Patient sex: M
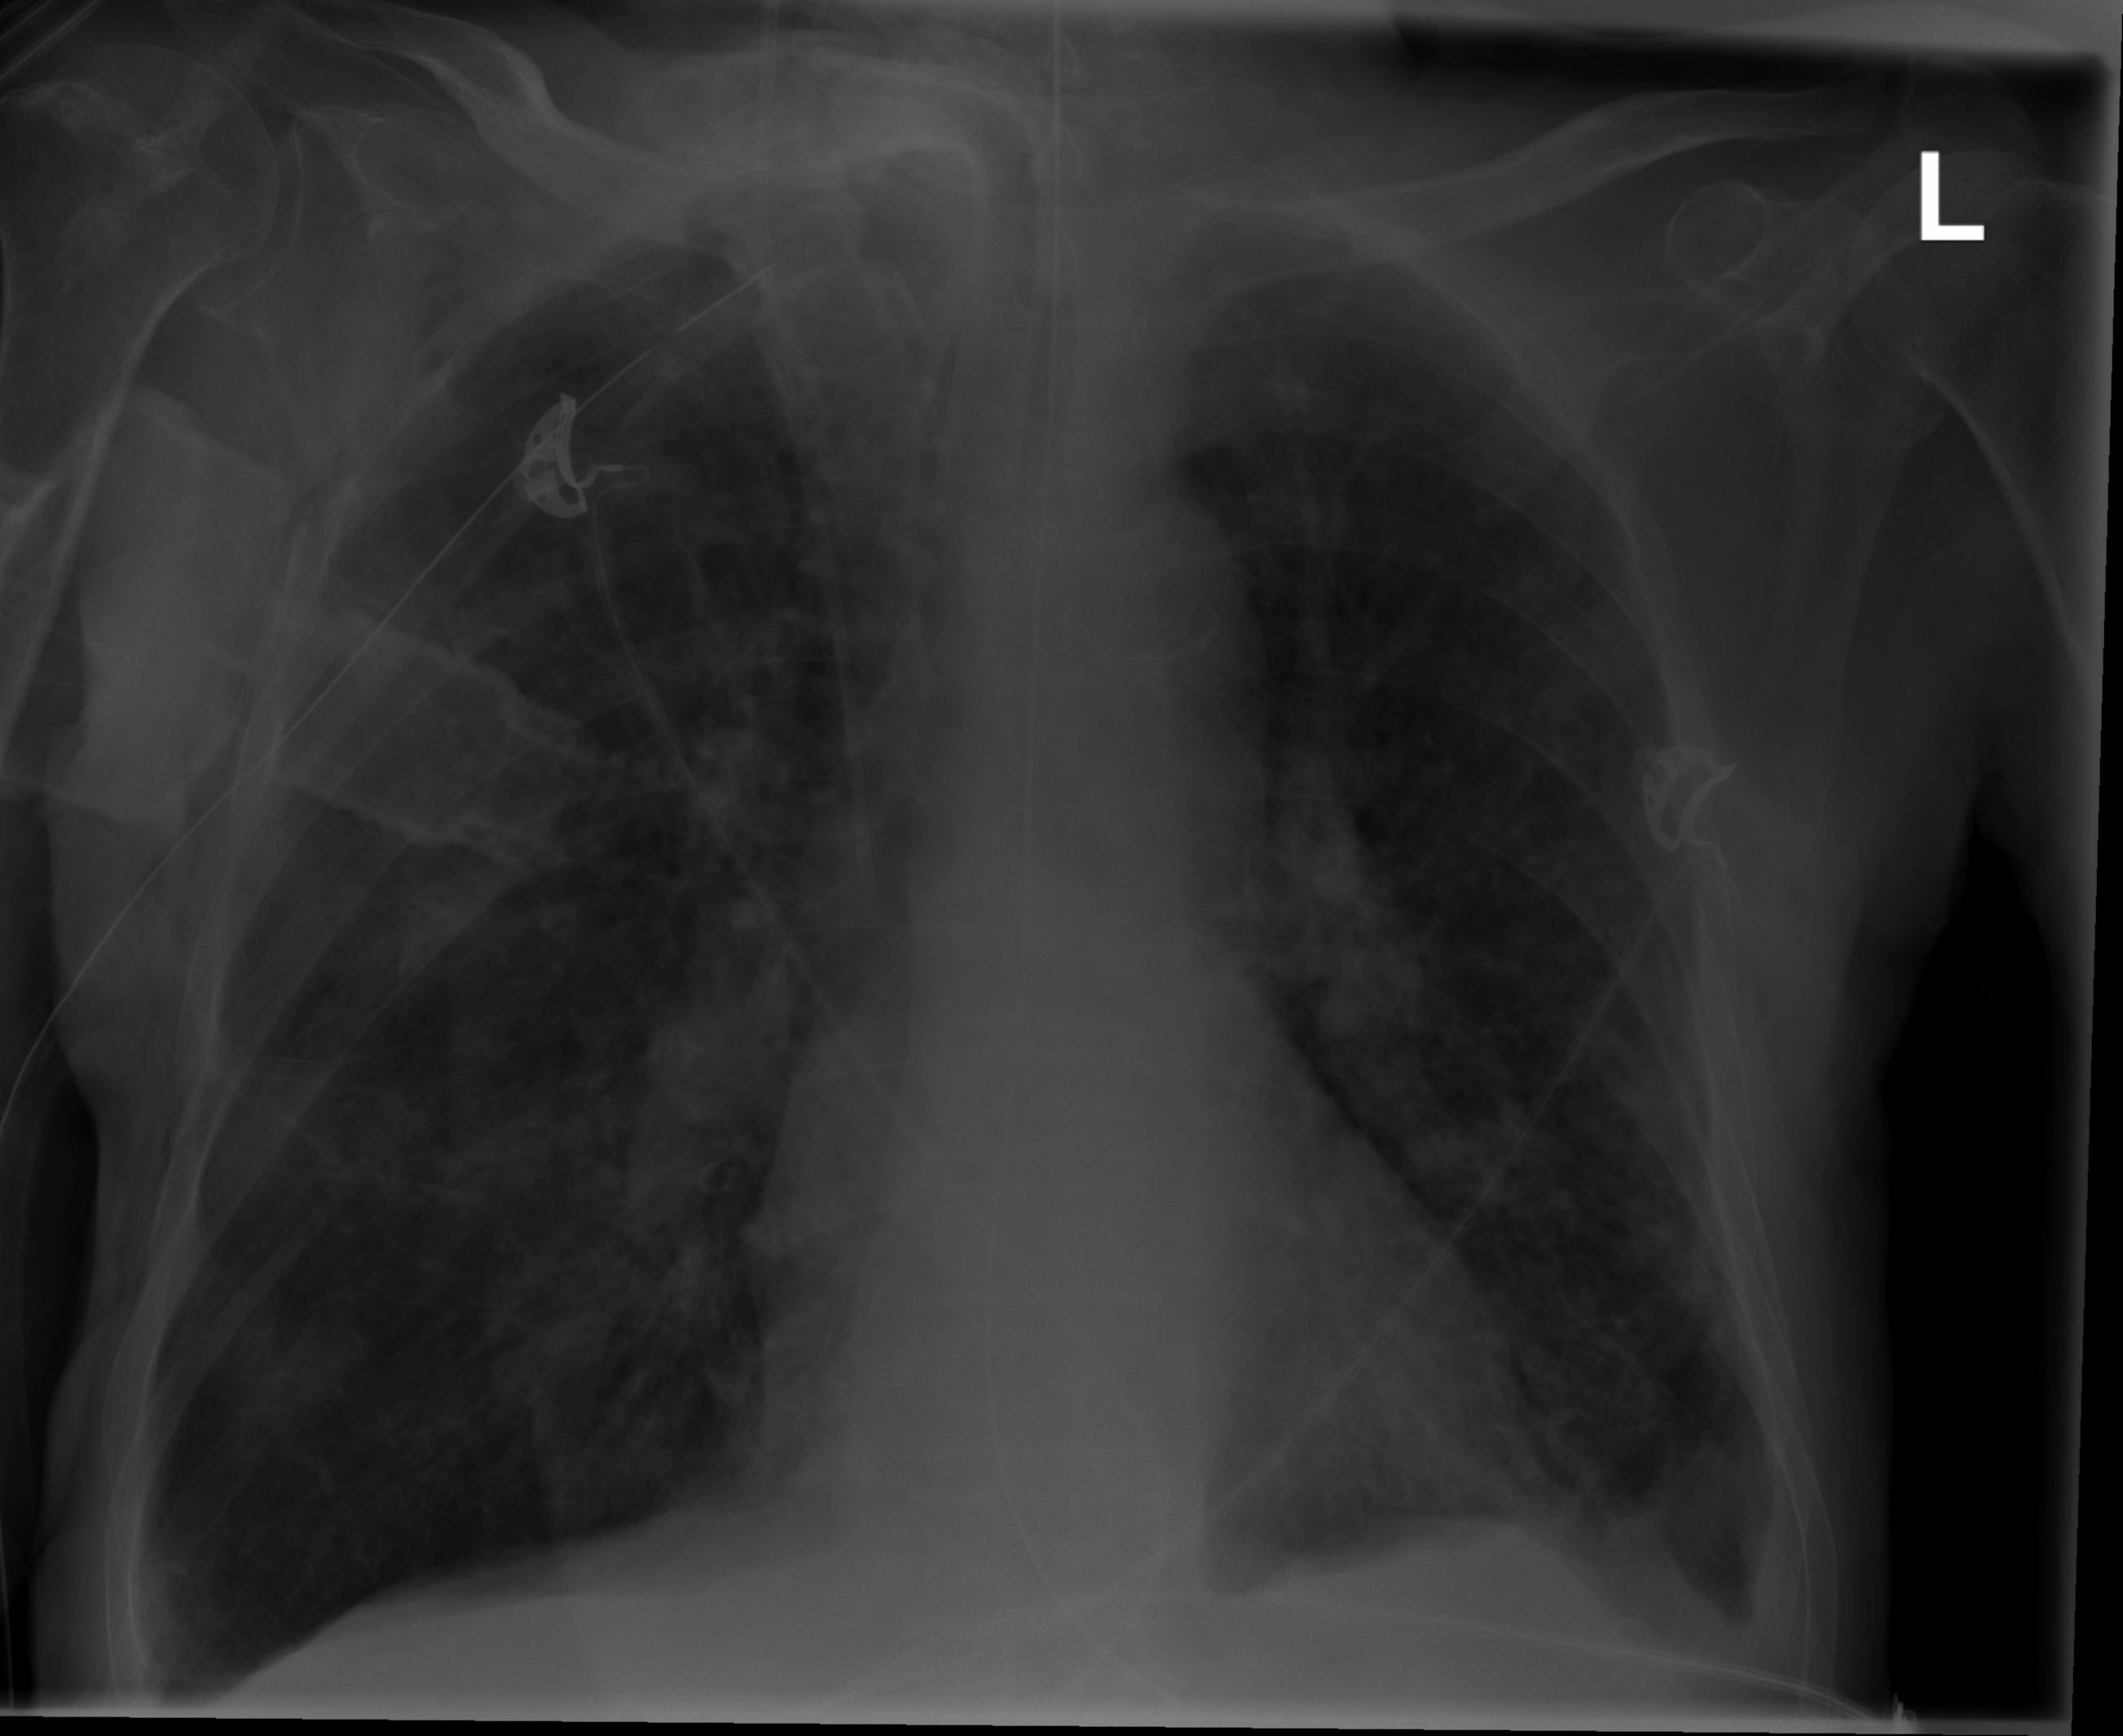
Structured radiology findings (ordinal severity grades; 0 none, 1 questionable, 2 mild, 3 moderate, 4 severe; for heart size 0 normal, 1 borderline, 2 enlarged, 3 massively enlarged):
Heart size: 0
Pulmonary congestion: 2
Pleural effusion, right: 1
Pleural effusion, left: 2
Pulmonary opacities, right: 0
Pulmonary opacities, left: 2
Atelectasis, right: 0
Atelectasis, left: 2